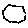
Label: hexagon